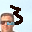
Label: 3